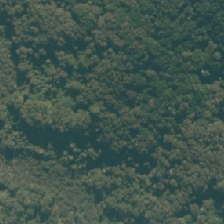
Land cover: manuka_kanuka